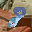
Label: 8